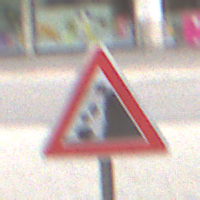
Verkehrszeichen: SteinschlagRechts
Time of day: Midday
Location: Outdoor (Urban)
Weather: Overcast
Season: NotSpecified
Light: Natural